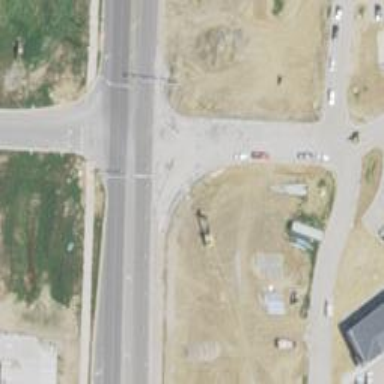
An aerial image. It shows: Secondary link road.